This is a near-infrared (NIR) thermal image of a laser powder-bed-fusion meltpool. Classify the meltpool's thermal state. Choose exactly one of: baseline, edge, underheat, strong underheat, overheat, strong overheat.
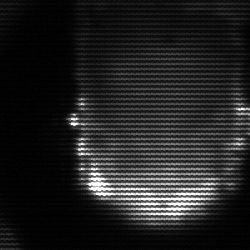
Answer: baseline